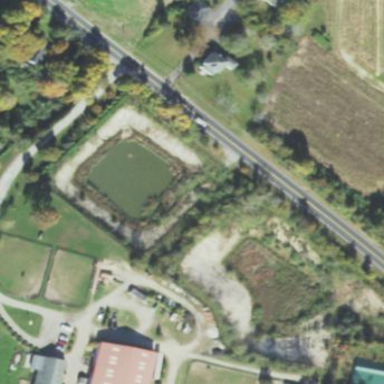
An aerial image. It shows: Peaceful pond surrounded by nature.